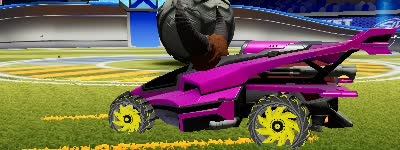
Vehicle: aftershock